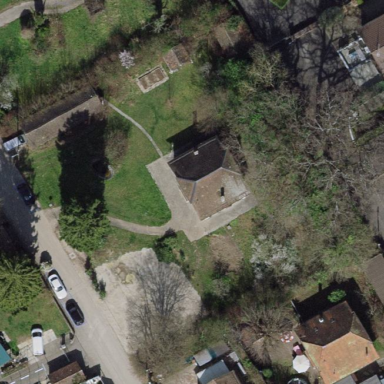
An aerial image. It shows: Garden enclosed by fence.